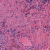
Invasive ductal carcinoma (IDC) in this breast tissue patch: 0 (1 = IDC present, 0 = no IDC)